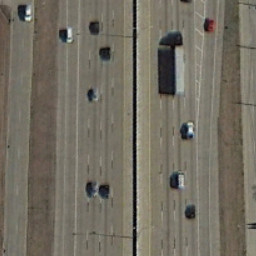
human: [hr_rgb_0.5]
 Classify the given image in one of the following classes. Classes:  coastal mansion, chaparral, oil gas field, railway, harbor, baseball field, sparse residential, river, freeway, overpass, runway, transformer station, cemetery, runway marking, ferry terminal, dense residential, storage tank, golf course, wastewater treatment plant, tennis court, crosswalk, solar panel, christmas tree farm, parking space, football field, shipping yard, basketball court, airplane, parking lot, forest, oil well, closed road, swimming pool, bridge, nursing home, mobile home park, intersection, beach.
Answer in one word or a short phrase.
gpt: freeway